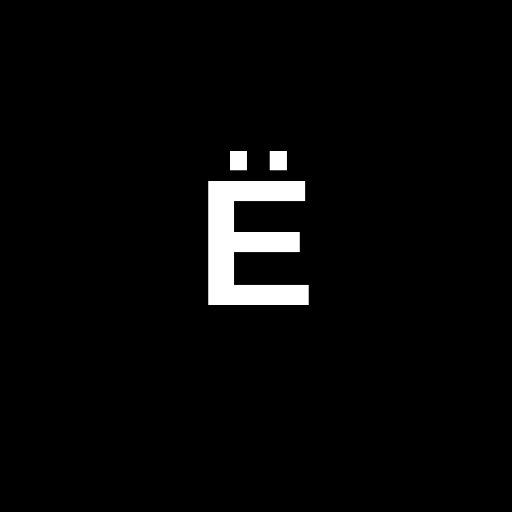
Character: Ë
Unicode: U+00CB (LATIN CAPITAL LETTER E WITH DIAERESIS)